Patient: sex F, age 65
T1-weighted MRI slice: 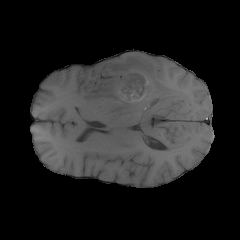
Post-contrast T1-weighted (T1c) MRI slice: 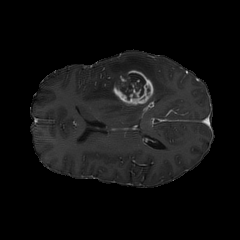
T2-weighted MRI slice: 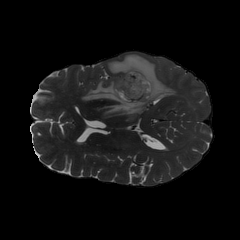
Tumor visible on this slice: yes
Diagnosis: Glioblastoma, IDH-wildtype
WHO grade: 4